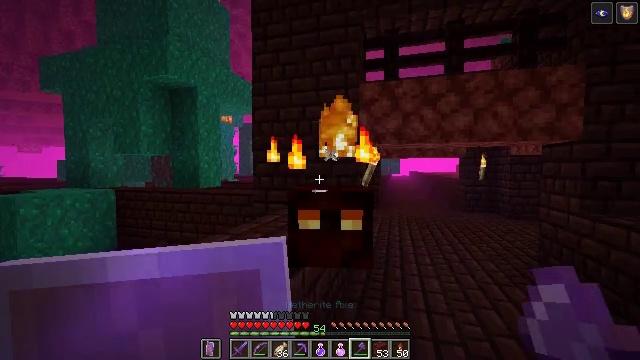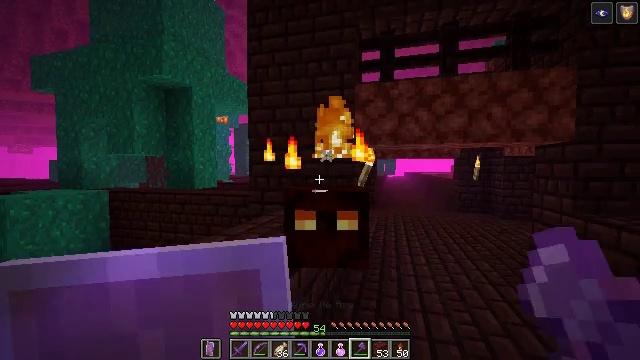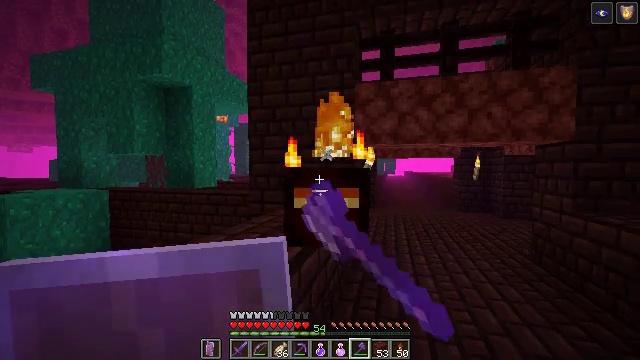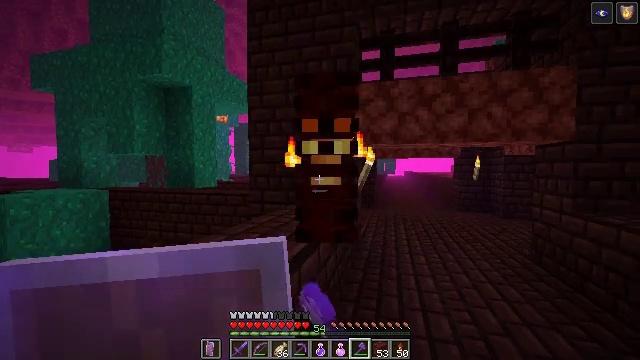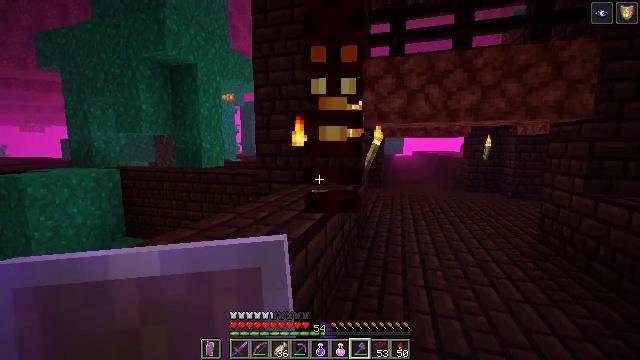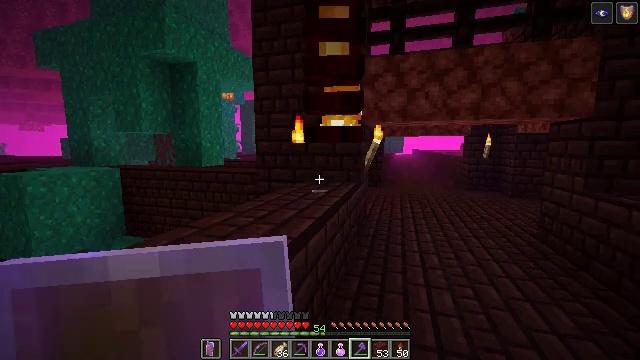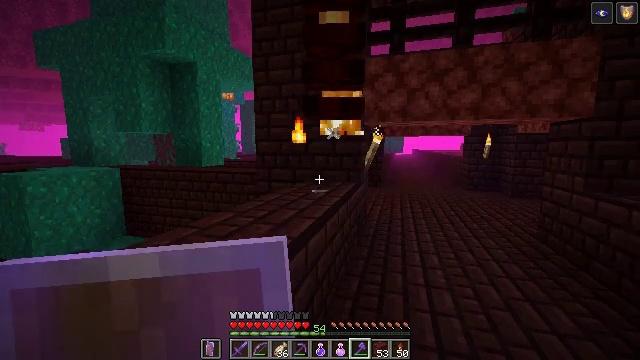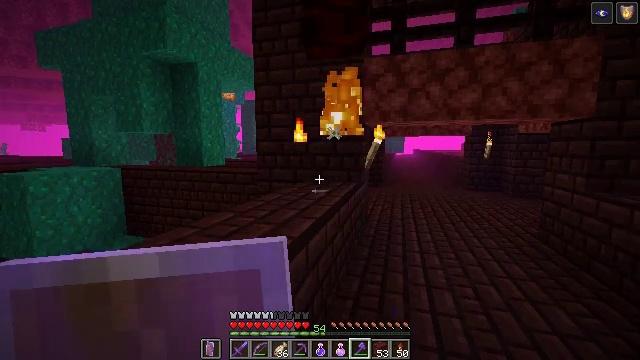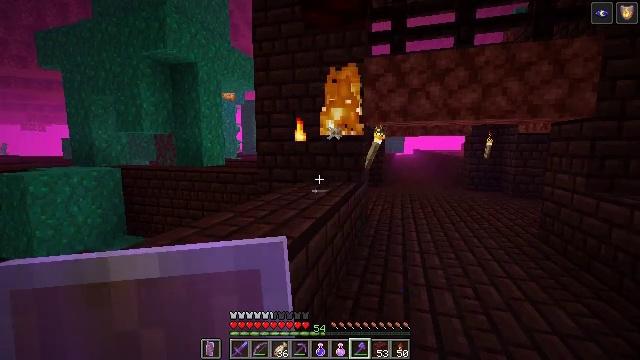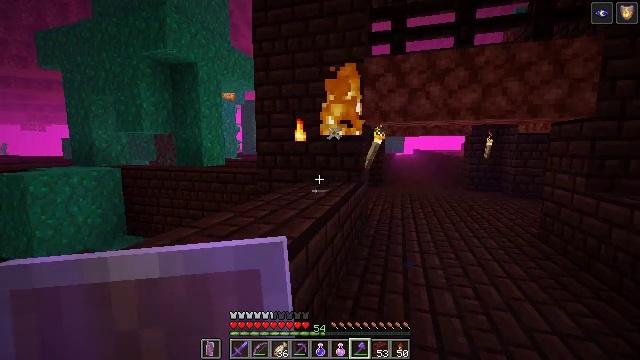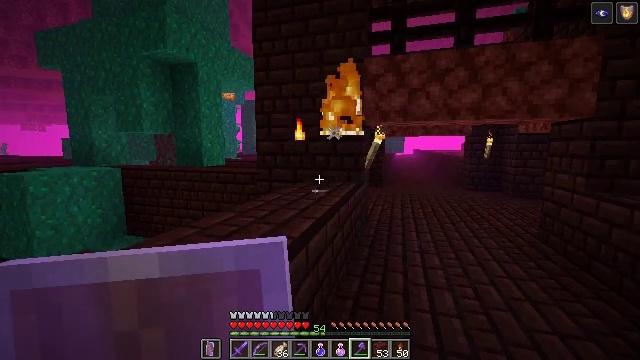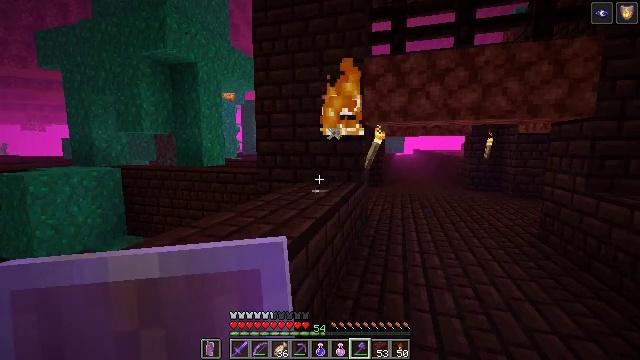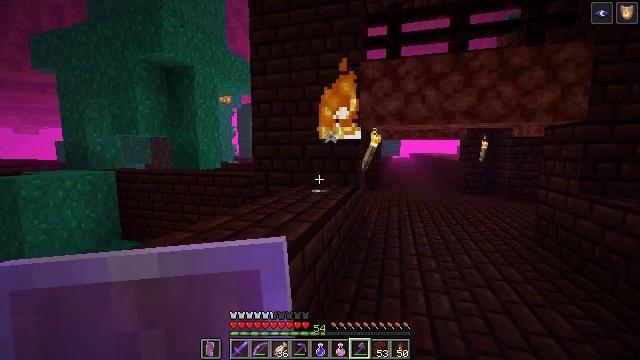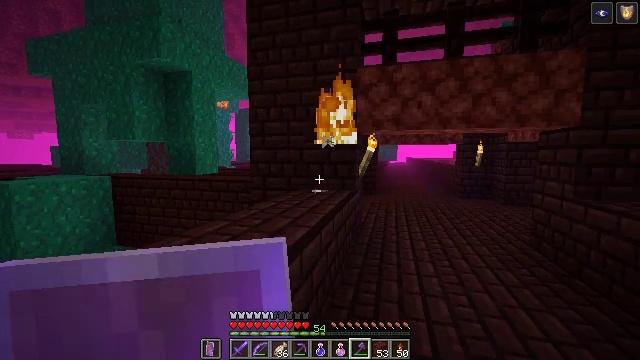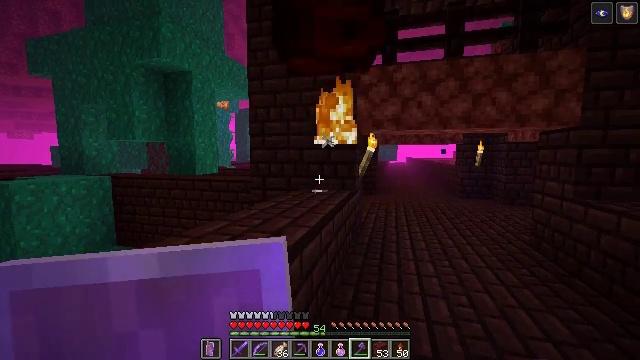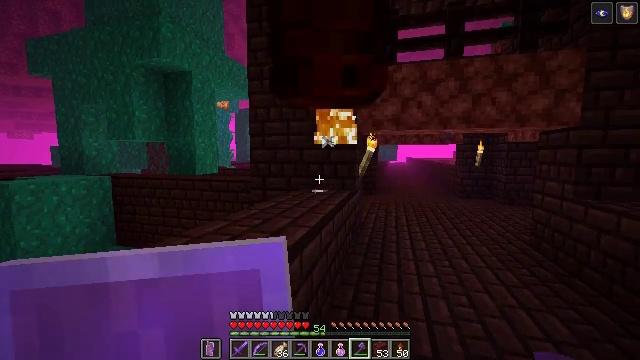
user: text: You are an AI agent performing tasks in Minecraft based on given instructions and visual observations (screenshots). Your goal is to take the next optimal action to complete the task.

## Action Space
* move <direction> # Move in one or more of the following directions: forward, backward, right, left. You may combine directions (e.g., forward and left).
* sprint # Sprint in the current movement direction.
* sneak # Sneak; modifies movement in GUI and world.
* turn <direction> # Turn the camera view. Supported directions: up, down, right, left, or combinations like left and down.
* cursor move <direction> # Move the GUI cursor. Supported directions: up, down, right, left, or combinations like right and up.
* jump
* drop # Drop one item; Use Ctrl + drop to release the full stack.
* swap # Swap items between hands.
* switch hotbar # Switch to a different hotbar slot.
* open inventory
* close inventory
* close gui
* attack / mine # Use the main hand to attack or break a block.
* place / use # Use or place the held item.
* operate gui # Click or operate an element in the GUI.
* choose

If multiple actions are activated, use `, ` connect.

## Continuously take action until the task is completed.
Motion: motion action
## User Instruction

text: Kill a magma cube.
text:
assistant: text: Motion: attack / mine
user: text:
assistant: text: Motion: attack / mine
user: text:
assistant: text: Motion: attack / mine
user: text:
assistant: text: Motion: turn left and down, attack / mine
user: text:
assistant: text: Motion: no_op
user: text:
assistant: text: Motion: no_op
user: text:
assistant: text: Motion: no_op
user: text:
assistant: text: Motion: no_op
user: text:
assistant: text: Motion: no_op
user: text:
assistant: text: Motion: no_op
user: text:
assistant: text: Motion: no_op
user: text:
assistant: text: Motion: no_op
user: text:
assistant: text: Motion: turn up
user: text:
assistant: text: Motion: no_op
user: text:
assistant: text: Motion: no_op
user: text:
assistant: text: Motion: no_op
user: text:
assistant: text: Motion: no_op
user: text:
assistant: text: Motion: no_op
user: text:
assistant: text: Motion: no_op
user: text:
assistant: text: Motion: no_op
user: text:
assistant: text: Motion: no_op
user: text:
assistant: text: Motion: turn down
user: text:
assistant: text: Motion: turn right and down
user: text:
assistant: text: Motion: turn down
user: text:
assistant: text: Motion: turn right and down
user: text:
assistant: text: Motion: turn down
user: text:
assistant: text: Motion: no_op
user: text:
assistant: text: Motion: no_op
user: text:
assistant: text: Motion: no_op
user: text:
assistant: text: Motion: no_op